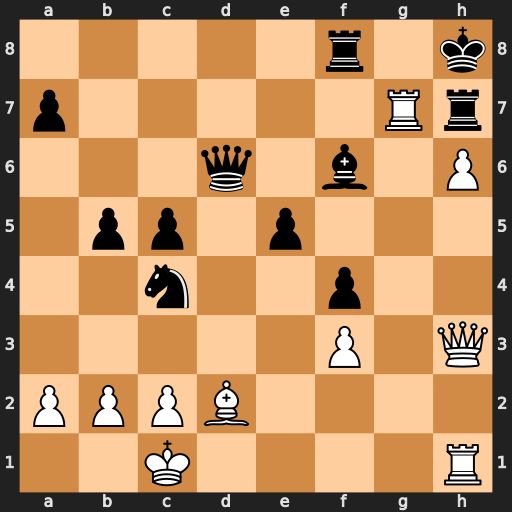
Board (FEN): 5r1k/p5Rr/3q1b1P/1pp1p3/2n2p2/5P1Q/PPPB4/2K4R
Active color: w
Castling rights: -
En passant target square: -
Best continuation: Qf5 Qxd2+ Kb1 Qe1+ Rxe1 Rxg7 hxg7+